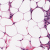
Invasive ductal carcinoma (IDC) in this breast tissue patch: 0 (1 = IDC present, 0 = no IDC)